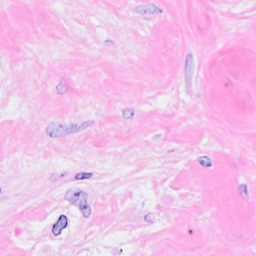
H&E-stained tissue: Breast